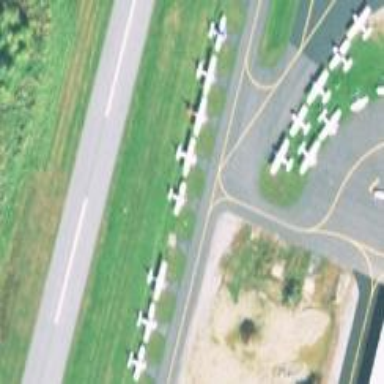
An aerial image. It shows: View of taxiway at the airport.